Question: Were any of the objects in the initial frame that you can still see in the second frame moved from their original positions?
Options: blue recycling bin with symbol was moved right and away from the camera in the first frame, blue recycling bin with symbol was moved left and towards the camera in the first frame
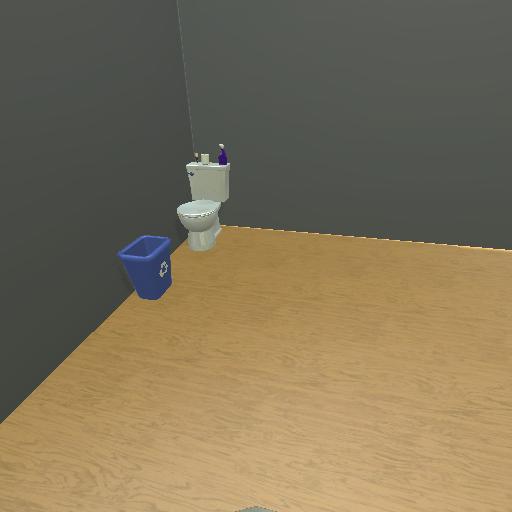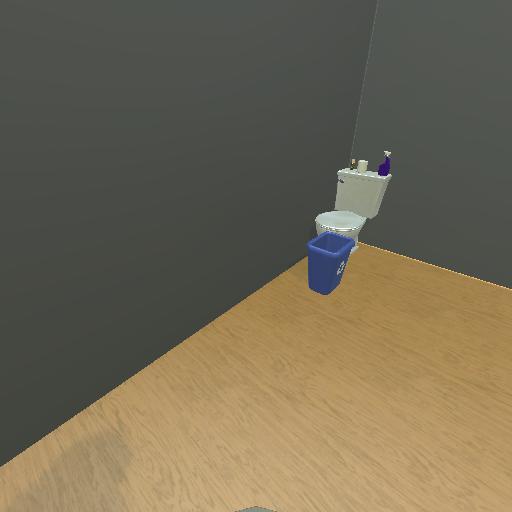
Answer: blue recycling bin with symbol was moved right and away from the camera in the first frame